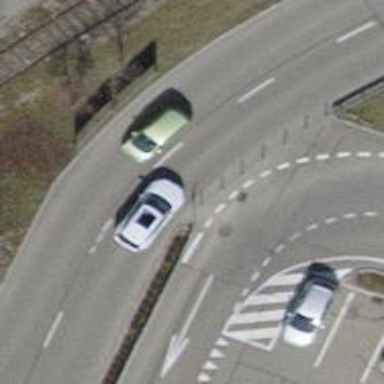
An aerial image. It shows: Bollard barrier.